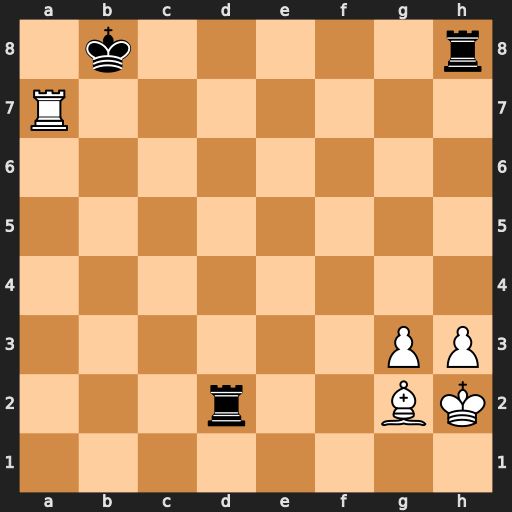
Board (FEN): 1k5r/R7/8/8/8/6PP/3r2BK/8
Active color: w
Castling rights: -
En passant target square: -
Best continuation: Ra8+ Kc7 Rxh8